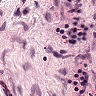
Metastatic tissue present: no